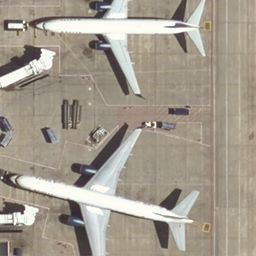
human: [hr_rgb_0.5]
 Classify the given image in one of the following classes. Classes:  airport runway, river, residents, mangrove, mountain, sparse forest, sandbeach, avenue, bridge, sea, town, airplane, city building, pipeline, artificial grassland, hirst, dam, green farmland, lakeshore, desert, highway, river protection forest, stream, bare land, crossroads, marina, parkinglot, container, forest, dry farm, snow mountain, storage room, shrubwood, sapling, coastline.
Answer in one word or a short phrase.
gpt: airplane